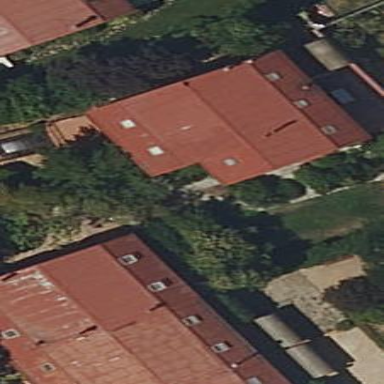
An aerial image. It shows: Terrace building.